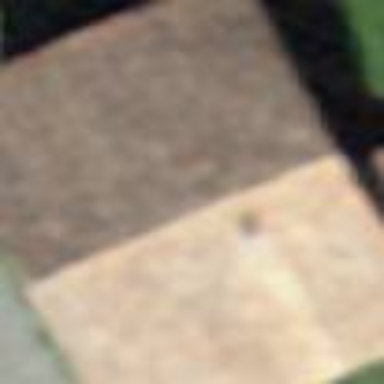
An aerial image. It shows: Farm building.